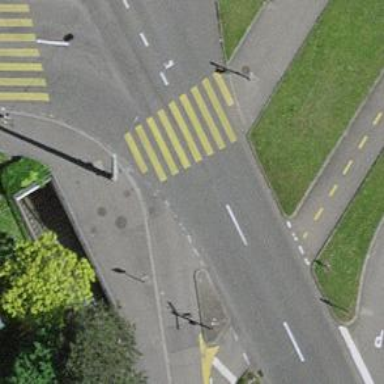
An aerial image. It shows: Crossing with traffic signals.